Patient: sex M, age 72
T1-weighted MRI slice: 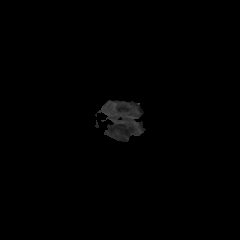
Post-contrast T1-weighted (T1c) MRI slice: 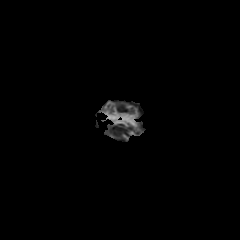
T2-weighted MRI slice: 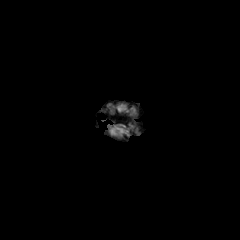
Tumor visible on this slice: no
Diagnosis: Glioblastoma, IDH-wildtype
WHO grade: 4